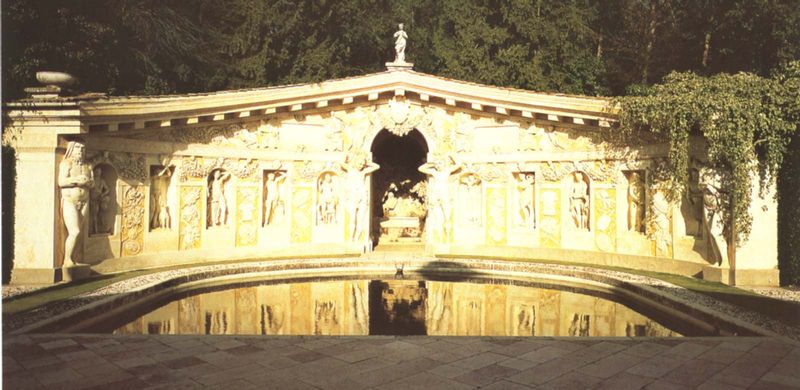
Titel: Nymphäum
Künstler: Alessandro Vittoria
Standort: Treviso, Villa Barbaro (in Maser) (EU - I - Venetien)
Schlagwörter: baum, nackt, wasser, see, teich, marmor, dach, gras, haus, rasen, weg, architektur, stein, steine, spiegelung, brücke, wald, brunnen, oval, rund, garten, ranken, springbrunnen, relief, bogen, mauer, figuren, gewächs, foto, fotografie, nische, berlin, antike, becken, rom, halbkreis, fries, atlant, skulpturen, efeu, statuen, götter, pan, grotte, florenz, kletterpflanze, wien, steinboden, wasserbecken, steinplatten, römisch, bauwerk, nischen, versailles, salzburg, steinbau, basin, brunnenbecken, atlanten, antk